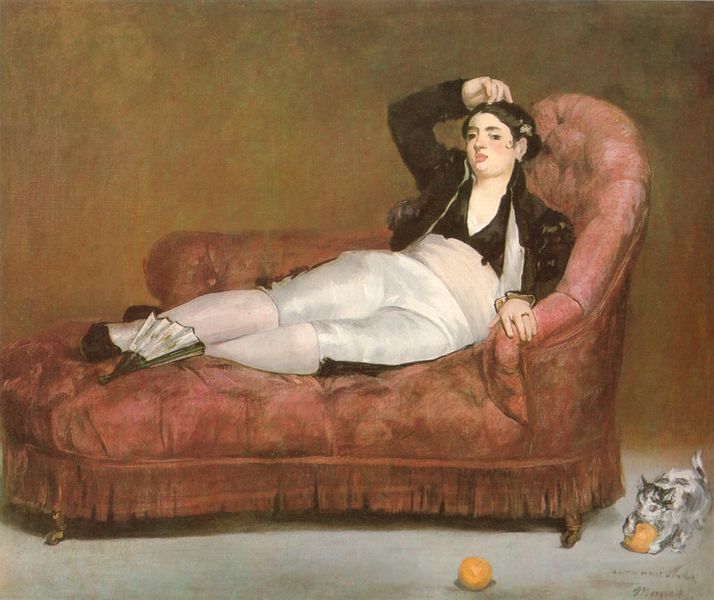
Titel: Jeune femme couchée en costume espagnol, Liegende im spanischen Kostüm
Künstler: Édouard Manet
Standort: New Haven (Connecticut)
Institution: Yale University Art Gallery
Schlagwörter: akt, blau, dunkel, fuß, gemälde, hand, kopf, mann, schatten, weiß, gelb, impressionismus, mädchen, ocker, ausschnitt, braun, degas, frankreich, frau, frisur, geste, grau, haar, hell, hintergrund, hut, licht, orange, raum, schwarz, zimmer, blick, dame, gürtel, obst, rose, rot, schirm, tier, ball, expressionismus, fächer, teppich, anzug, hemd, hose, jacke, jung, wand, arm, augen, bluse, haarschmuck, mensch, samt, bildnis, innenraum, portrait, porträt, signatur, boden, fransen, haare, interieur, kostüm, realismus, reich, sessel, sitzend, adel, innen, tänzerin, frontal, lippen, rosa, schminke, seide, genre, frucht, früchte, stilleben, stillleben, fell, apfel, orangen, spanien, äpfel, füße, sofa, lasziv, liegen, lehne, genrebild, zwei, haltung, schuhe, hosen, sigantur, dick, polster, spielen, wolle, zopf, monet, glanz, goya, manet, betrachtung, couch, erotik, liegend, chaiselonge, divan, weste, ring, betrachter, fecher, spiel, fussboden, katze, strümpfe, velasquez, spanisch, fingerring, haustier, kater, mollig, blanc, noir, tete, uniform, bälle, proträt, stiefel, ehefrau, darstellung, kätzchen, entspannt, liege, musterung, caoch, stierkampf, gefleckt, anblick, strumpfhose, rouge, kanape, olympia, kniebundhose, zitrone, canapé, chaiselongue, drinnen, femme, ottomane, gescheckt, liegt, zitronen, peinture, main, kratzen, delacroix, espagnol, chat, dessin, kniehose, lage, ehering, wollknäuel, brune, vierbeiner, goja, kniehosen, wollkneul, margritte, torero, liegesofa, knickerbocker, kurze hose, gelangweilt, seidenstrümpfe, maya, spanierin, espagne, veste, prträt, recamiere, wirkung, bolero, chaisselonge, gekleidet, pantalon, verwöhnt, anziehend, lagernd, citron, ballerine, zurückgelehnt, otomane, torera, männerkleidung, betrachtefr, einbezug, kniebundhuse, ledig, liegebild, schlapper, seidenhose, stierkampfkostüm, zurückgeöehnt, allongé, eventail, laine, collants, recamere, domino kostüm, chaisselone, hand überm kopf, arm oben, arm über kopf, méridienne, matador, divant, pelotte, espagnole, allongee, sof'a